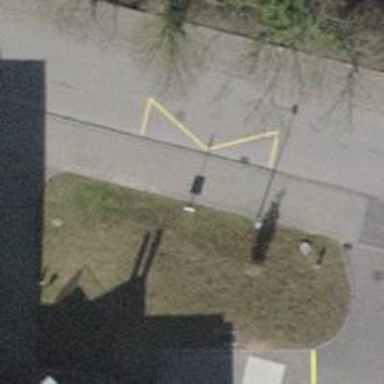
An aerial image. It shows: Bus stop with platform for public transport.